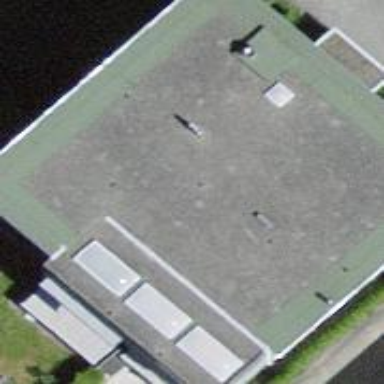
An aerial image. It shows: Building with apartments and flat roof.